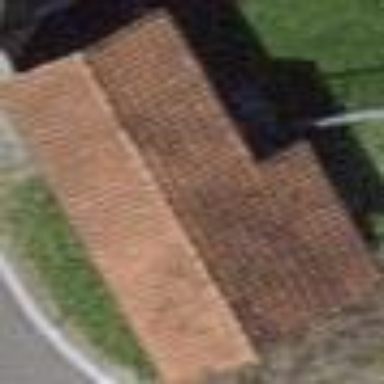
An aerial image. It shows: Shed.